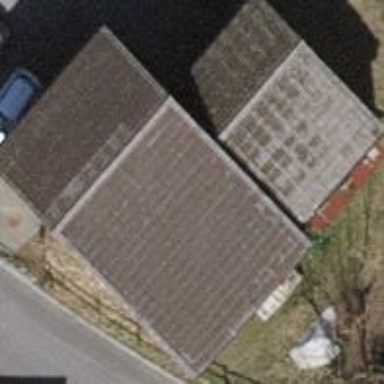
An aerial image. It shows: Garage.